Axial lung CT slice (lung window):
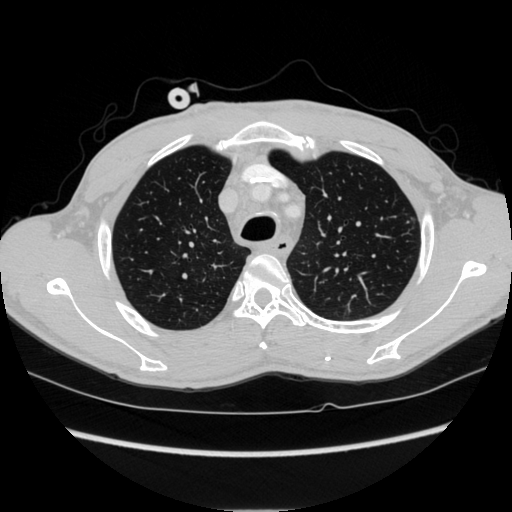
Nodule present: yes
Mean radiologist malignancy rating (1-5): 3.5